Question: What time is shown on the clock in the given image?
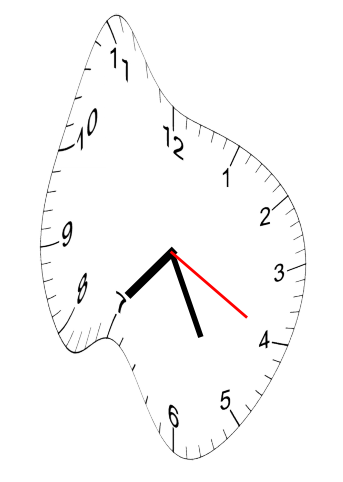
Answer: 07:25:20